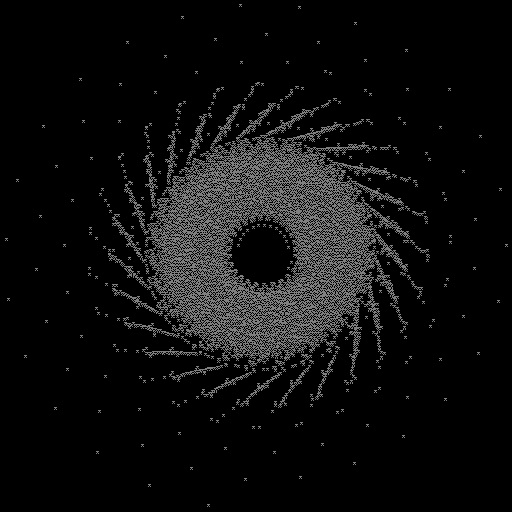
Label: sunflower